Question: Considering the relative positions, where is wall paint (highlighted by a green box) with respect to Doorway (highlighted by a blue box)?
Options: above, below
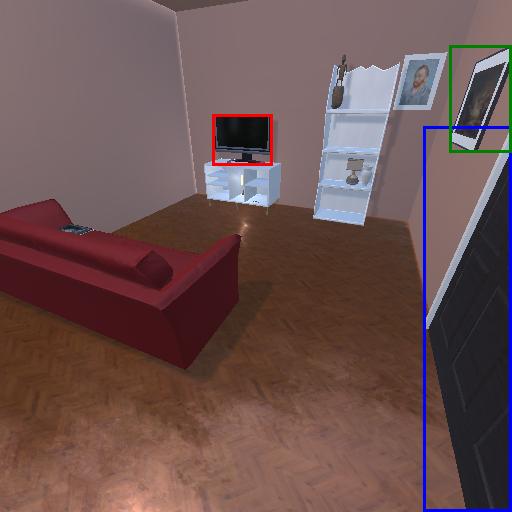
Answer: above